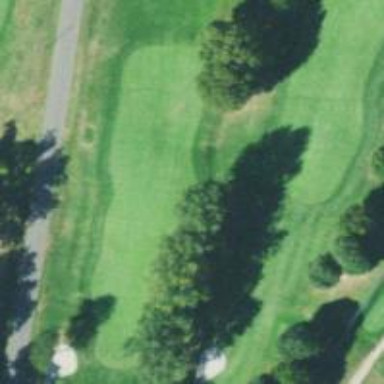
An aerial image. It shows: View of golf hole.